Field crop: maize
Growth stage: 1
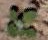
Species: chenopodium